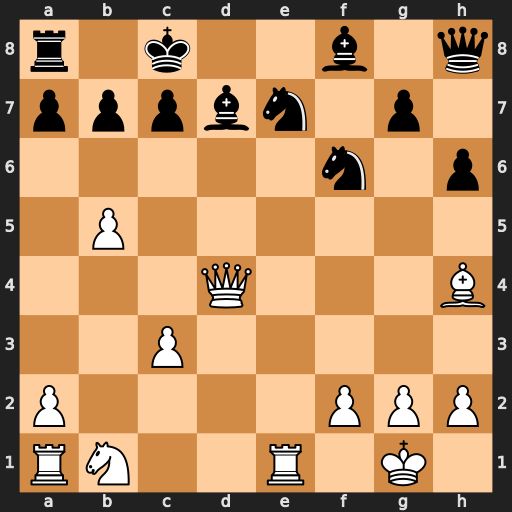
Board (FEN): r1k2b1q/pppbn1p1/5n1p/1P6/3Q3B/2P5/P4PPP/RN2R1K1
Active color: w
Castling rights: -
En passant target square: -
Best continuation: Bxf6 gxf6 Rd1